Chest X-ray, PA view. Patient: 59 years old, sex F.
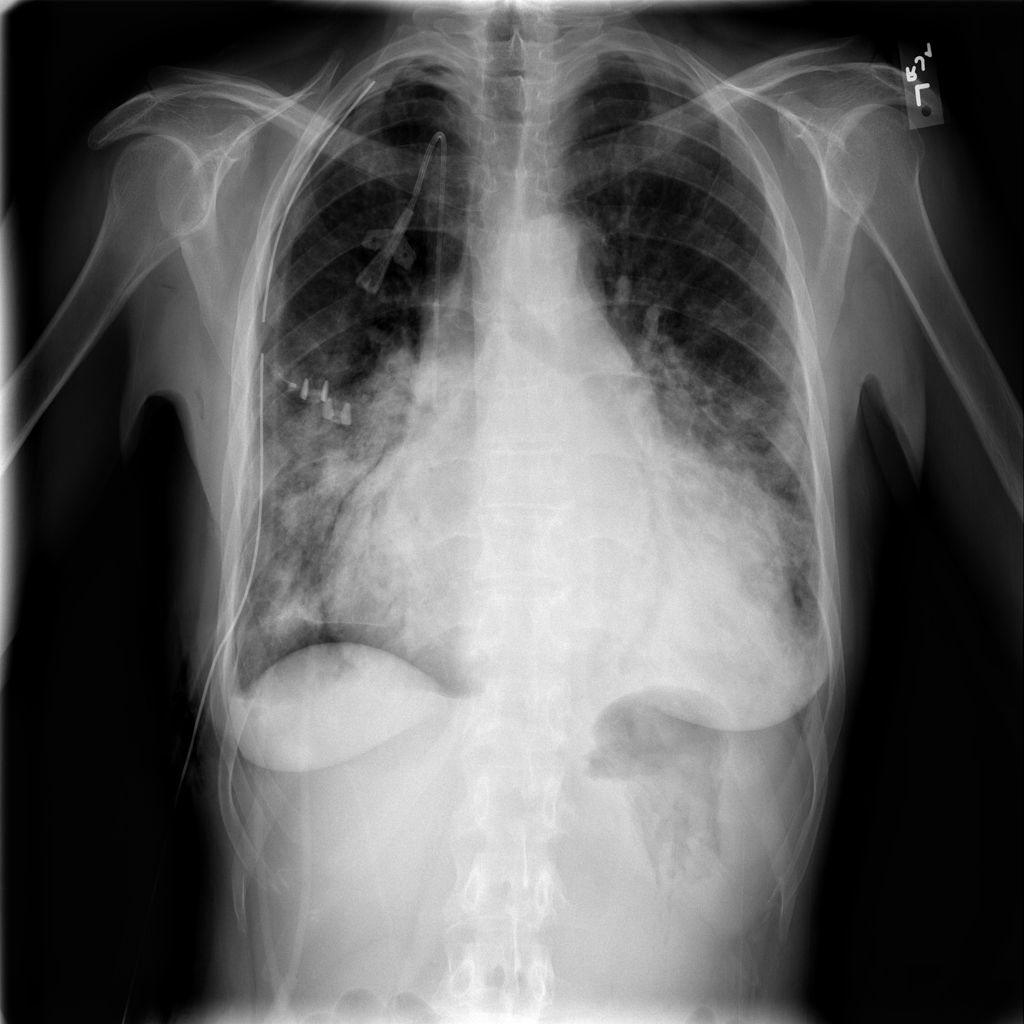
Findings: No Finding